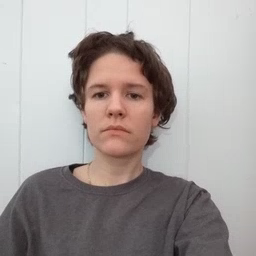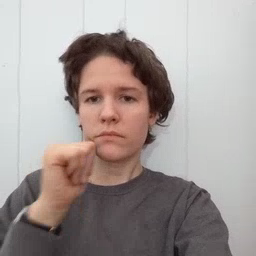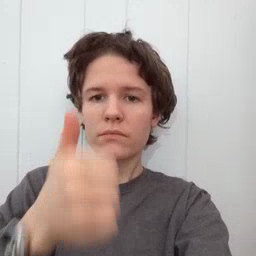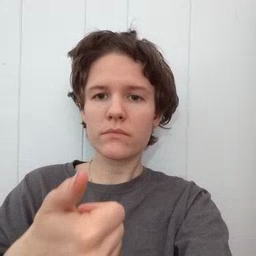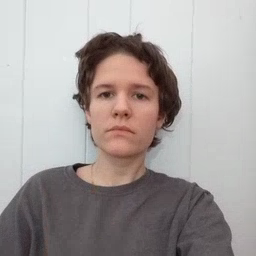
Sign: tomorrow